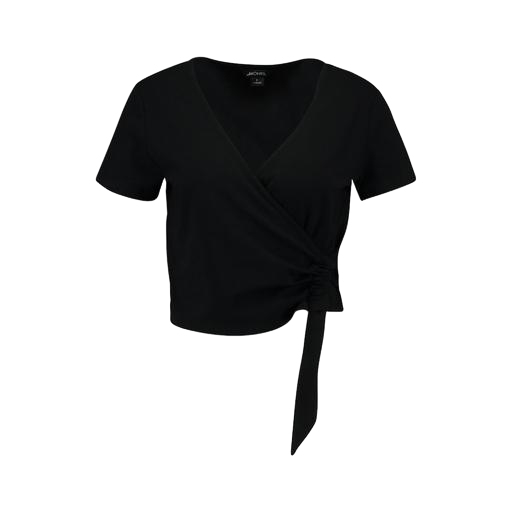
wrap t-shirt, black yazzmin tie front t shirt, short-sleeve top only macy, white background